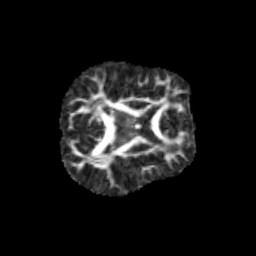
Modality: FA
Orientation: axial
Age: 10
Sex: male
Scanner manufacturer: siemens
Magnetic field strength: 3 T
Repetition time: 3.8 s
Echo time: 0.07 s